Question: I'm using Xcode 6 and Assets Catalogue to manage my App Icons. Or at least so I thought!
I'm trying to validate my Archive, but keep getting this message:

I have an image of 120x120 in the Assets Catalogue under AppIcon (although labeled as CarPlay iOS8). In fact I have lots and lots of images under AppIcon. I know the 120x120 is there. I promise.
To check, I have deleted it. Added it again. Deleted all the AppIcons, added them again. Clean built.
Still the same error message.
I really am at a loss as to know what to do.
I've looked in the plist and there is no mention of CFBundleIcons in there ..
So, any help would be gratefully received.
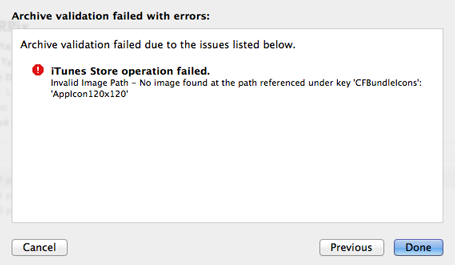
Answer: Remove the CarPlay icon from your AppIcon image assets.